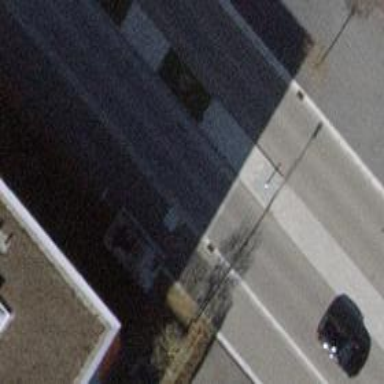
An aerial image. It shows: Bus stop with sheltered platform for public transport.